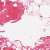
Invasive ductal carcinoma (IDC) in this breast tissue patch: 0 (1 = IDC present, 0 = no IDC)